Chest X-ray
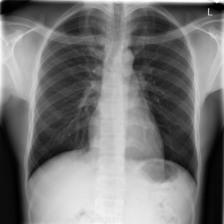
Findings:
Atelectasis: negative
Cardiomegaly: negative
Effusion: negative
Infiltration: positive
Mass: negative
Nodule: negative
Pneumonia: negative
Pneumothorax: negative
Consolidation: negative
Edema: negative
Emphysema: negative
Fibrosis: negative
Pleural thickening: negative
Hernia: negative